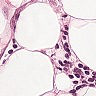
Metastatic tissue present: yes